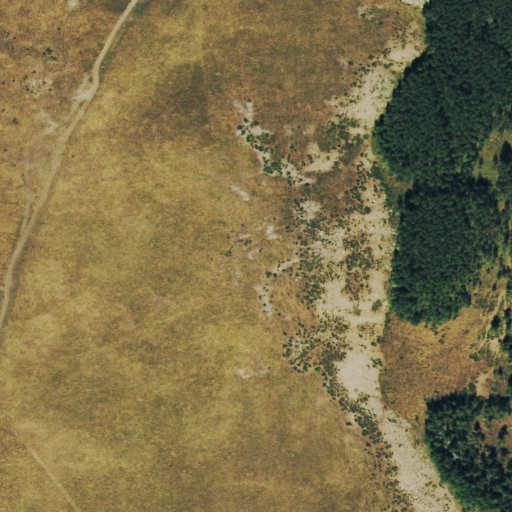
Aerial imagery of ridge(s) in Colorado named Clark Ridge containing shrub, deciduous forest, grassland, and herbaceous wetlands